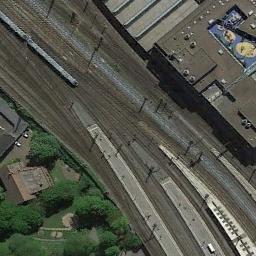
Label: railway